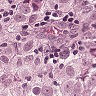
Metastatic tissue present: yes